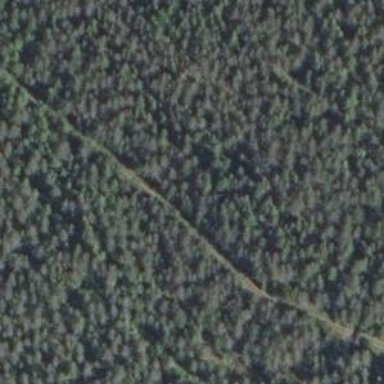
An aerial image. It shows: Track with grade5 tracktype.